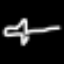
Label: airplane